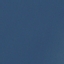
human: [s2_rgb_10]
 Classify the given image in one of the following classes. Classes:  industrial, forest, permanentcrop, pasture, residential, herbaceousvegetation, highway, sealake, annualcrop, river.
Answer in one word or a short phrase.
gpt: SeaLake